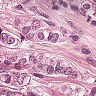
Metastatic tissue present: yes